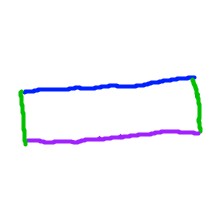
Shape: rectangle